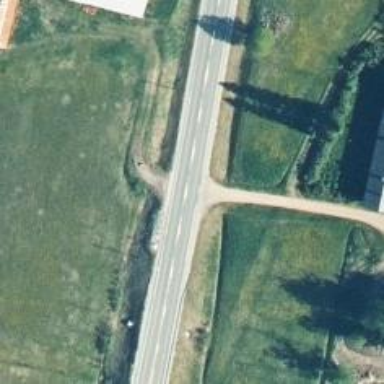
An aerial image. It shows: Asphalt road classified as trunk highway.